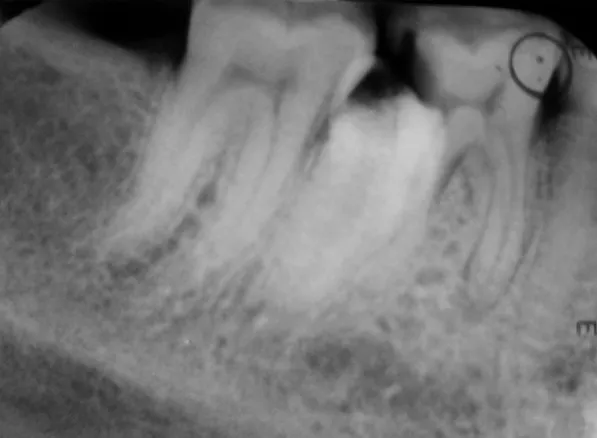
Intraoral radiograph showing paramolar (right side).
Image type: radiology (x_ray)